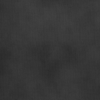
Label: dusty